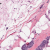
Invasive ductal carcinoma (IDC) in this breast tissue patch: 1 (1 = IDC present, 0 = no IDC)